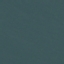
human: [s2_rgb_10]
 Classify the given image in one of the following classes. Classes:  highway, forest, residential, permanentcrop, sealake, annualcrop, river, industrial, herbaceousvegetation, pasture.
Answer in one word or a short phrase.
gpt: SeaLake